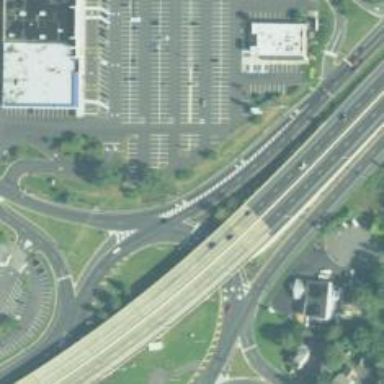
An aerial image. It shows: Circular junction on trunk highway.